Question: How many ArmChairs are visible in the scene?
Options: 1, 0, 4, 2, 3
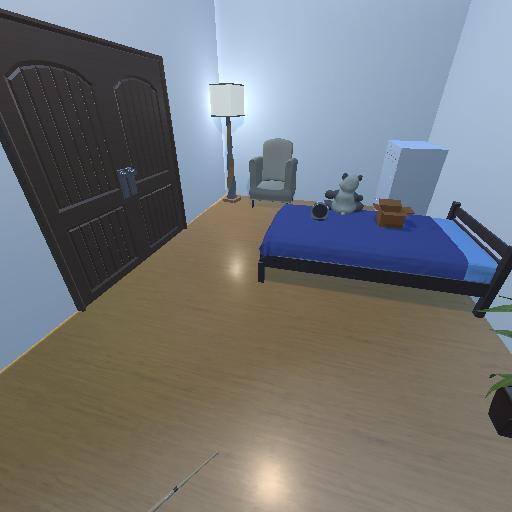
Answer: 1